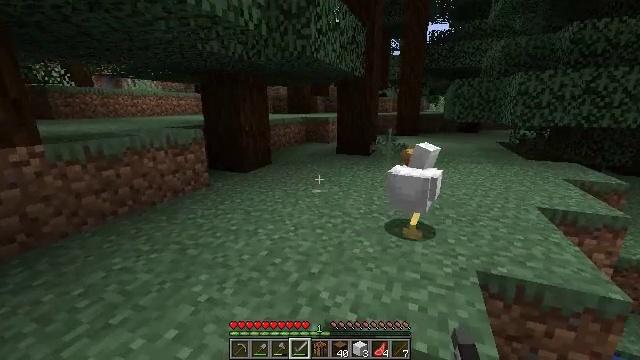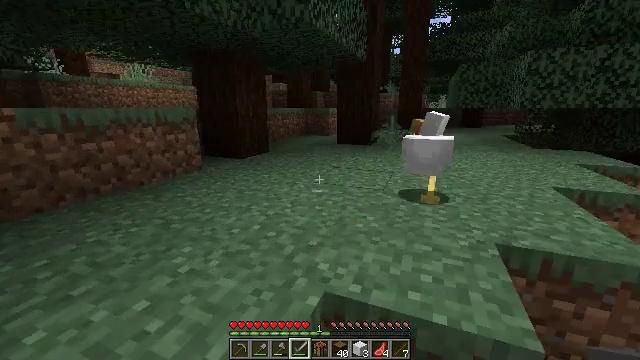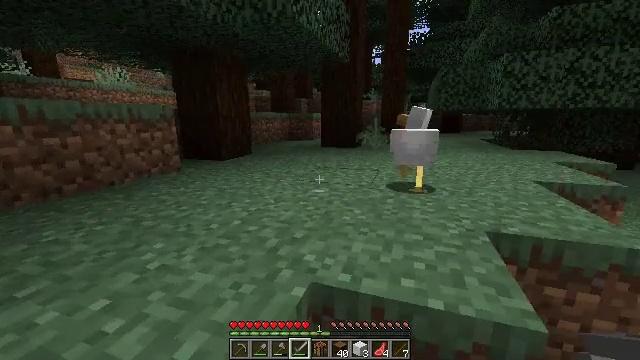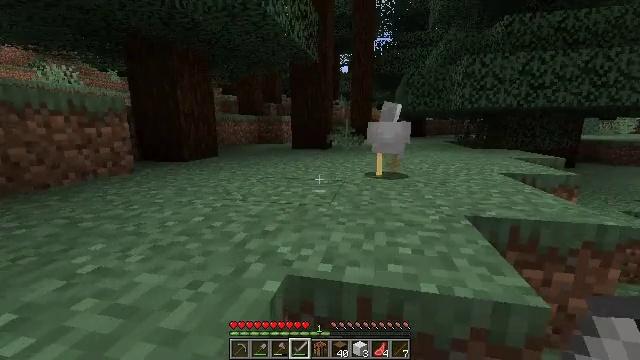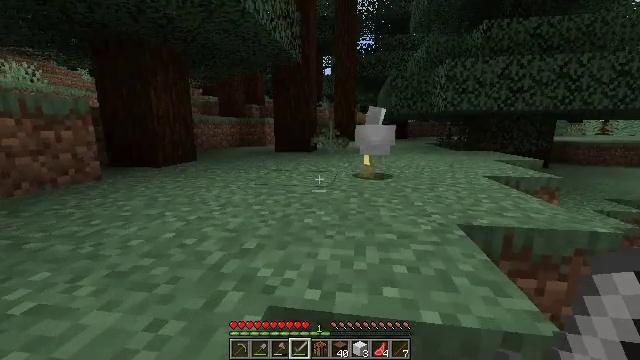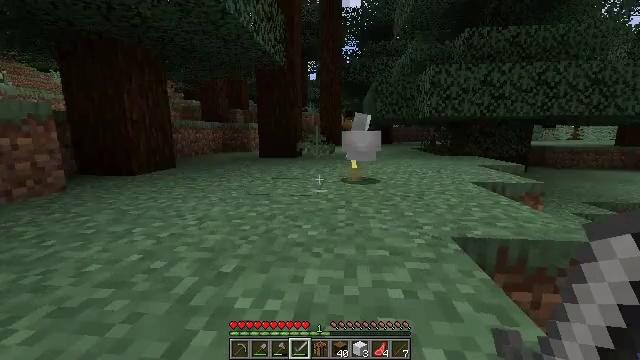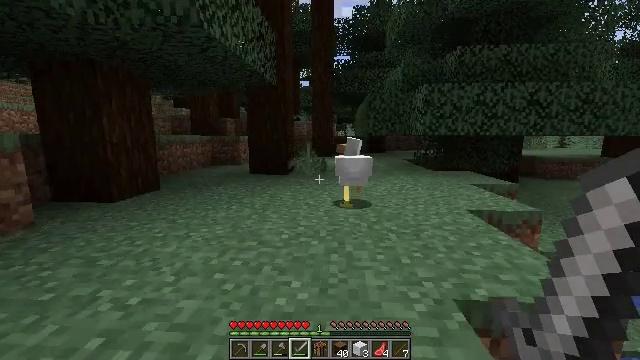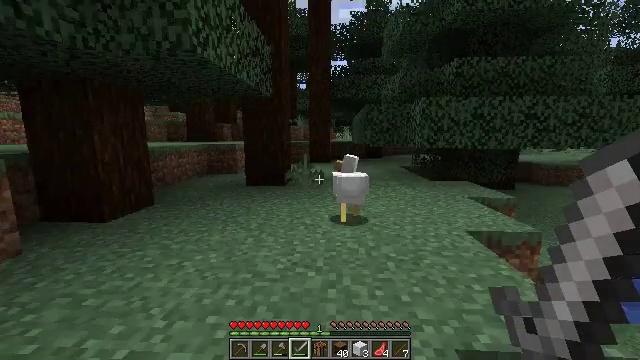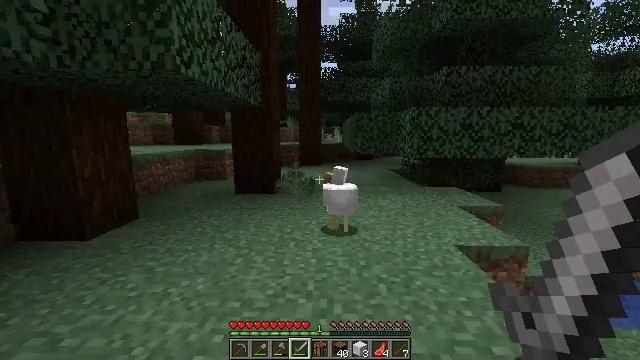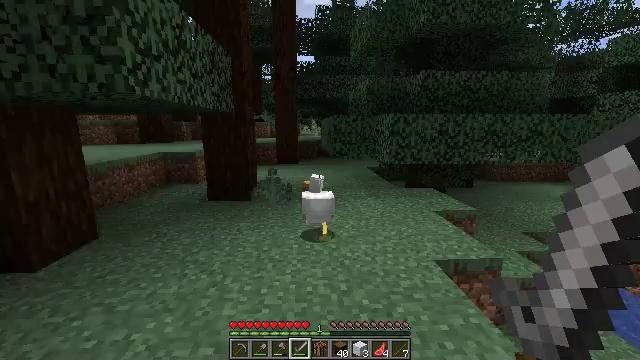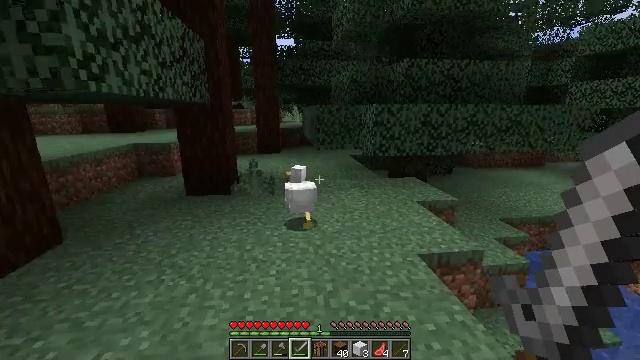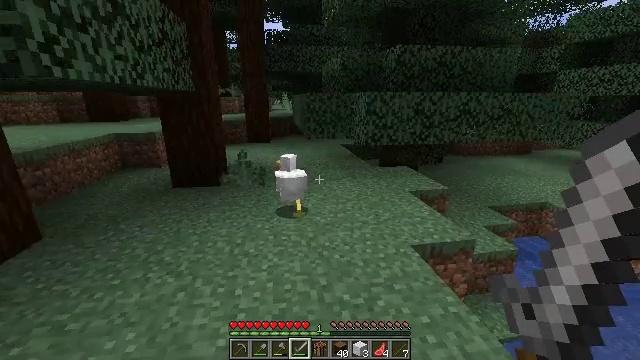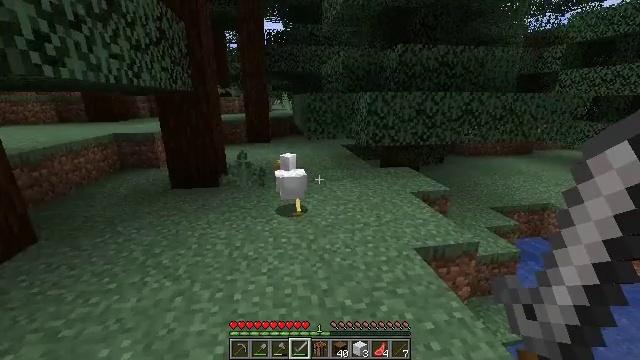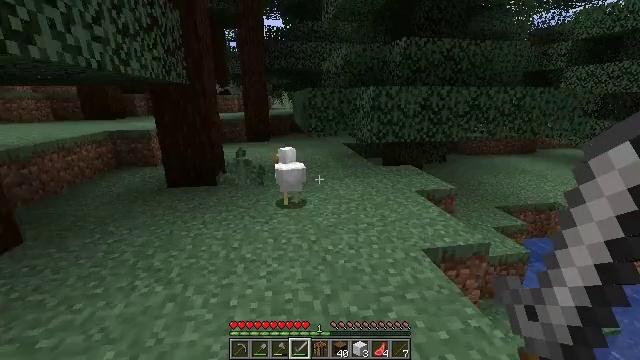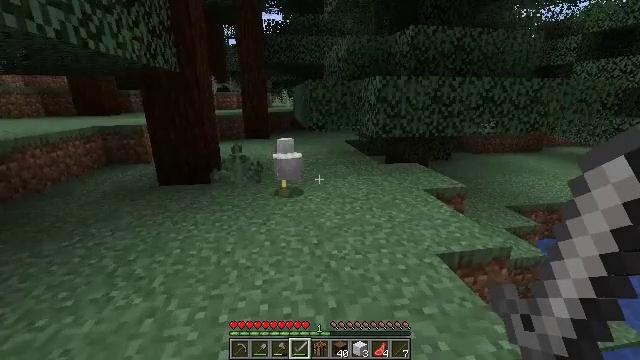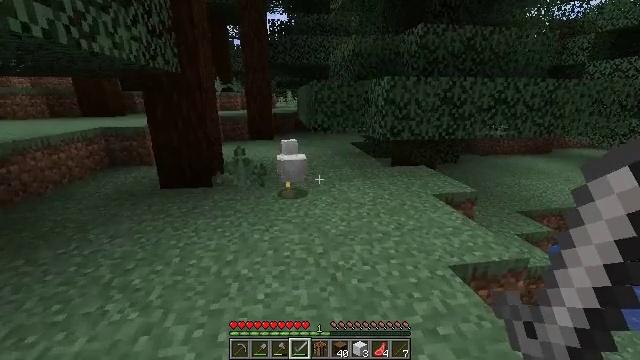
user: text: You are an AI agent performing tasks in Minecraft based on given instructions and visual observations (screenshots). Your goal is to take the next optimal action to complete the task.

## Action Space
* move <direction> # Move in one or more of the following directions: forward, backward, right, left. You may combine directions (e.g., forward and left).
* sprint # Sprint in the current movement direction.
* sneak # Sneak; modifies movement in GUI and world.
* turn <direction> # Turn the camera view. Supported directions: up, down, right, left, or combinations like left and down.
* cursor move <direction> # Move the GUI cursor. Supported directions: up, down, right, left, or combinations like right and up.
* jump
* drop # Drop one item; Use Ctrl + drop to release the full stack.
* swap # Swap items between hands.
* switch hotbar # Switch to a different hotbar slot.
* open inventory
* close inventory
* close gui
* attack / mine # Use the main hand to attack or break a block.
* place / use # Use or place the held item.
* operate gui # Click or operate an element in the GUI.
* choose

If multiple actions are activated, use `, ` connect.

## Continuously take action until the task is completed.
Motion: motion action
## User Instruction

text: Collect spruce leaves for landscaping.
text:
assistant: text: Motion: no_op
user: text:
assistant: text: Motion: turn right and up
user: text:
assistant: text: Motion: turn right and up
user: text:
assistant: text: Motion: move forward, turn right
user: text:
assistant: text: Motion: move forward, turn right and up
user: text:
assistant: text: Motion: move forward, turn right, jump
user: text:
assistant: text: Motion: move forward, jump
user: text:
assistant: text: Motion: move forward, turn right, jump
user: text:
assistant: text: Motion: move forward, turn right and down, jump
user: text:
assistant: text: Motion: move forward, turn right and down
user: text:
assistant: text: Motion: move forward, turn right and down
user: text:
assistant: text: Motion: move forward
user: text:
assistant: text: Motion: move forward
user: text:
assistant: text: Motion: move forward
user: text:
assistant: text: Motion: move forward, sprint
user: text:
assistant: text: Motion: move forward, sprint, turn left
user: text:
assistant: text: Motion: move forward, sprint, turn left
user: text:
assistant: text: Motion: move forward, sprint
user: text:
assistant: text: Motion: move forward, sprint
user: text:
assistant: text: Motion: move forward, sprint
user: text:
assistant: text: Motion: move forward, sprint
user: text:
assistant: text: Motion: move forward, sprint
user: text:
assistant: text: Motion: move forward, sprint
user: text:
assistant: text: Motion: move forward, sprint
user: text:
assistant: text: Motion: move forward, sprint
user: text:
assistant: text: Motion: move forward, sprint
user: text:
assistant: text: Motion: move forward, sprint
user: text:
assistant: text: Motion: move forward, sprint
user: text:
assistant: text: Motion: move forward, sprint
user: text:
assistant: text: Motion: move forward, sprint